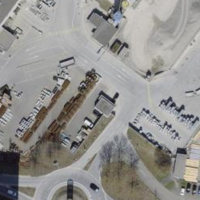
EUNIS habitat code: 54
Species observed at this site:
Centaurea scabiosa